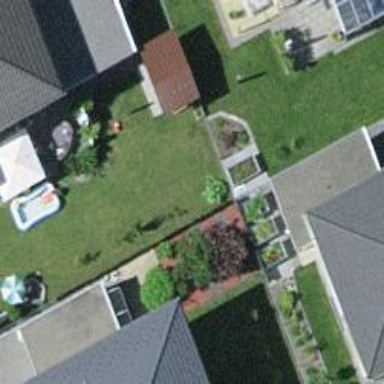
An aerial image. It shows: Charming neighbourhood.